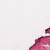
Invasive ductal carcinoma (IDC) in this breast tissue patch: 0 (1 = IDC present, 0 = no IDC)